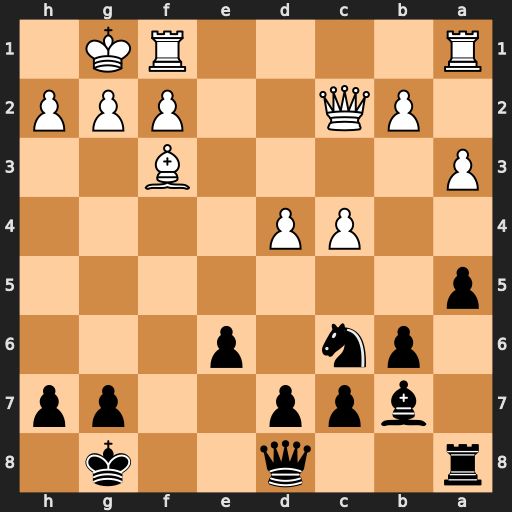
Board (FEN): r2q2k1/1bpp2pp/1pn1p3/p7/2PP4/P4B2/1PQ2PPP/R4RK1
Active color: b
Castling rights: -
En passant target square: -
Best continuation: Nxd4 Qxh7+ Kxh7